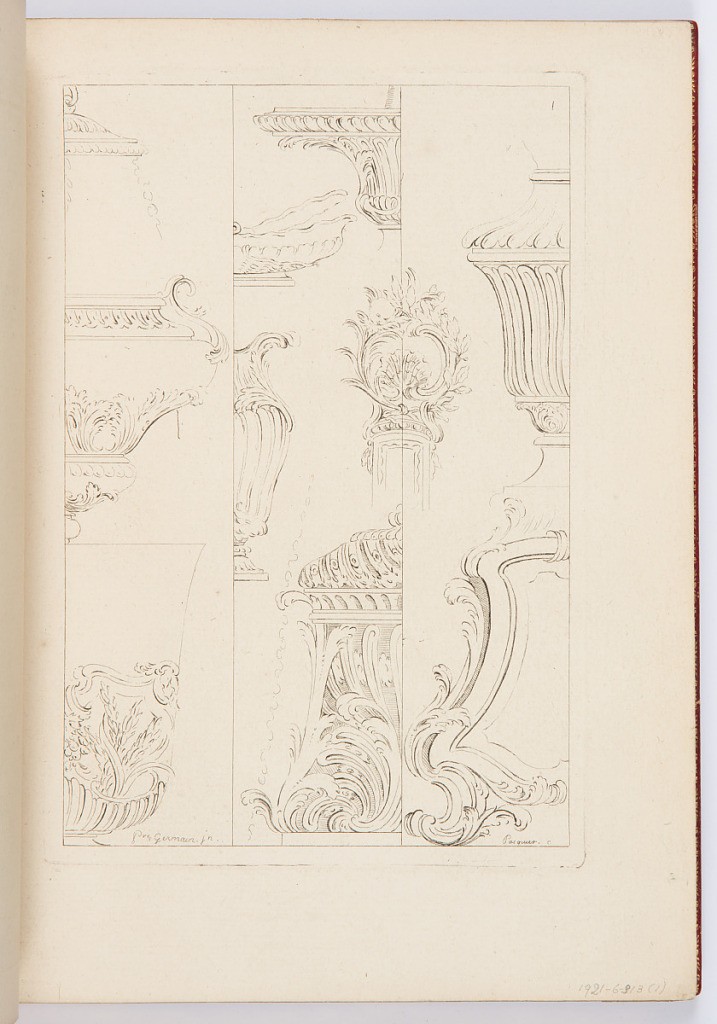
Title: Designs for Liturgical Objects
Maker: Pierre Germain, French, 1703 - 1783
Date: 1748
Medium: Etching on laid paper
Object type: prints
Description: Sheet divided into three vertical sections deaturing designs for decorating cups, tureens, pitchers, and other objects with motifs including rinceaux, scrolls, branches, gadrooning. The plate is signed and numbered,